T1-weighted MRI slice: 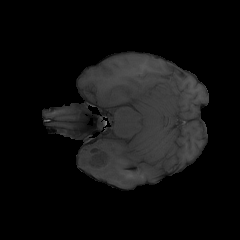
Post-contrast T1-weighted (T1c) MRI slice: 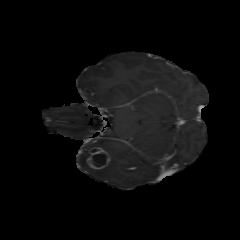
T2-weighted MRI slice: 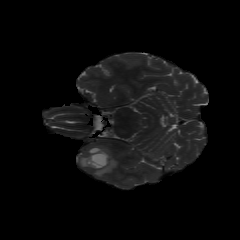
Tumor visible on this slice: yes